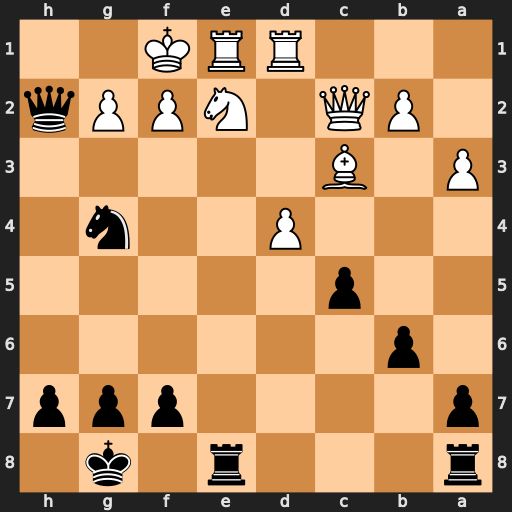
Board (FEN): r3r1k1/p4ppp/1p6/2p5/3P2n1/P1B5/1PQ1NPPq/3RRK2
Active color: b
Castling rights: -
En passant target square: -
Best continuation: Qh1+ Ng1 Nh2#